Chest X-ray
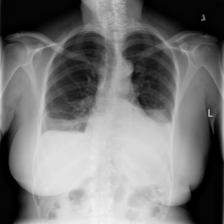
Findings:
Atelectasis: negative
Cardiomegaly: negative
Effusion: positive
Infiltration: negative
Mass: negative
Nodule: negative
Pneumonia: negative
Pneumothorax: negative
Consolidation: negative
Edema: negative
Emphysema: negative
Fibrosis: negative
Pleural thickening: negative
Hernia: negative